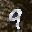
Label: 9